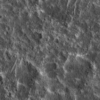
Label: not_dusty